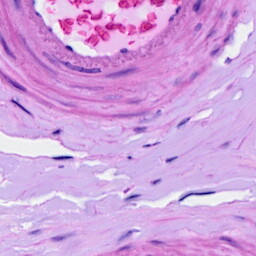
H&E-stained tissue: Ovarian